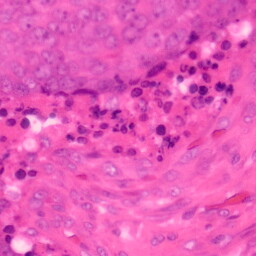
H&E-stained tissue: Colon